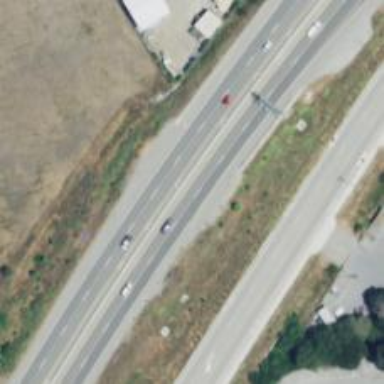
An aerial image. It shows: Expressway with asphalt surface categorized as trunk highway.